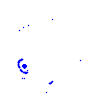
Particle: pion